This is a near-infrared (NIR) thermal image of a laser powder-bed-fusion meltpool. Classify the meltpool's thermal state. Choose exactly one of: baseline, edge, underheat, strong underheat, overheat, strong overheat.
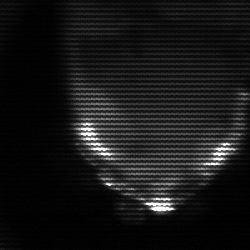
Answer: edge